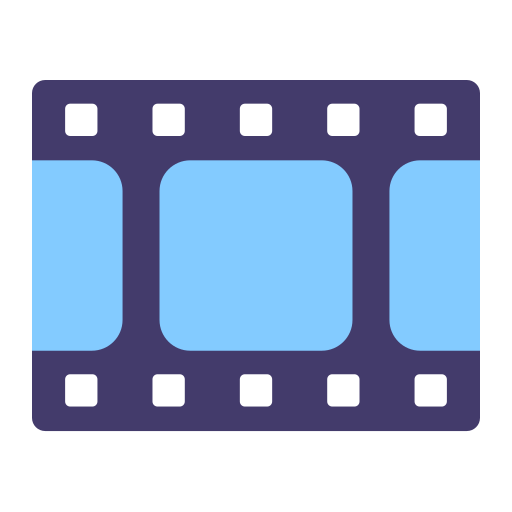
film frames flat